Question: On my view I want a small piece of space reserved for a title. Beneath that there must be a textview filling the remaining space. This is how my layout looks like:
'''
<?xml version="1.0" encoding="utf-8"?>
<LinearLayout xmlns:android="http://schemas.android.com/apk/res/android"
android:layout_width="match_parent"
android:layout_height="wrap_content"
android:orientation="vertical"
android:layout_marginLeft="10sp"
android:layout_marginRight="10sp">
<TextView
android:id="@+id/text_titel"
style="@style/DetailTextTitel"
android:textSize="14sp"
android:layout_weight="0.1"/>
<TextView
android:id="@+id/text1"
style="@style/DetailTextText"
android:layout_width="wrap_content"
android:layout_height="0dip"
android:textSize="10sp"
android:autoLink="web"
android:layout_weight="1.9"/>
</LinearLayout>
'''
However this makes my "text1" Textview center in the middle of the screen with a very small width.
My app contains a lot of different layouts (text and image, or 2 images and a small text, one big image) which can be viewed and all work fine except this one. Can someone spot the problem in my layout?
This are the defined styles for DetailTextTitel and DetailTextText:
'''
<style name="DetailTextTitel">
<item name="android:paddingTop">10sp</item>
<item name="android:layout_width">match_parent</item>
<item name="android:layout_height">wrap_content</item>
<item name="android:textColor">#28465a</item>
<item name="android:singleLine">true</item>
<item name="android:textSize">14sp</item>
</style>
<style name="DetailTextText">
<item name="android:textColor">#28465a</item>
<item name="android:textSize">10sp</item>
<item name="android:layout_width">match_parent</item>
<item name="android:layout_height">wrap_content</item>
</style>
'''
also added a screenshot:

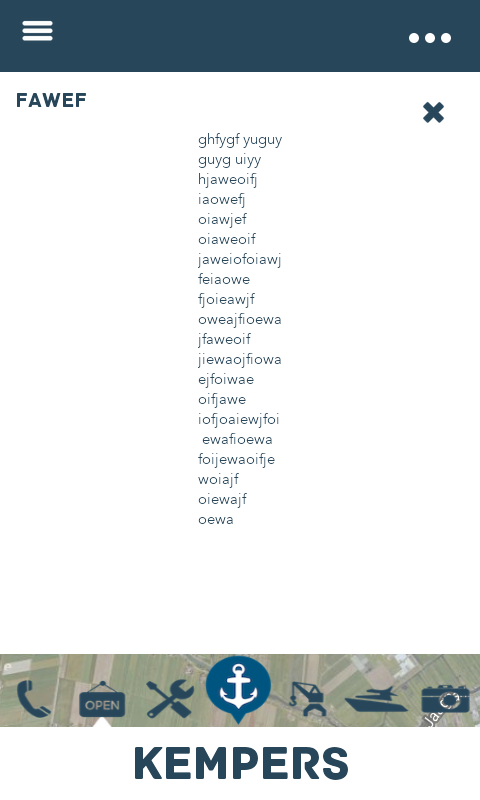
Answer: Found the problem. Turns out I was inflating the wrong layout -_-.. Thats what happens when your app contains 50+ different layouts.
However thanks for the support.